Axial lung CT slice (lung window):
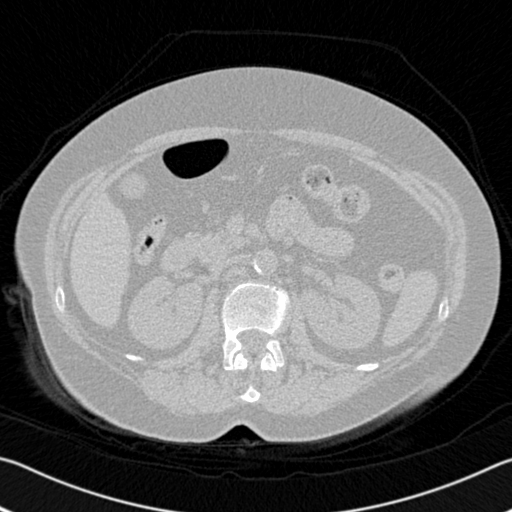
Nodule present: no